Question: This is the first time I have tried to create an executable jar file from Eclipse, and I am confused as to how to do so. I know that there is the option to export a java file as a "jar" and "executable jar", but I am not sure how to ensure that my libgdx libraries, assets, and HighScore.txt file are fully integrated and are working. Furthermore, like most packages my package has a myriad of classes - one of which is the main class. How do I export the jar files and instruct eclipse that this specific class is the main class.
Here is an image of my file structure:

'MainSimpleBike' is my main class.
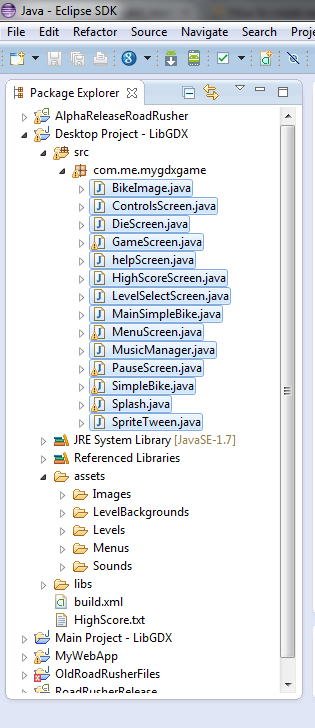
Answer: 1. Using the default jar You specify your main class during runtime, like: java -jar MyJar.jar MainSimpleBike
2. You may also modify the manifest.txt by following the instruction here: http://docs.oracle.com/javase/tutorial/deployment/jar/appman.html If you modify the manifest.txt, like: Main-Class: com.me.mygdxgame.MainSimpleBike
To create a jar: jar cfm MyJar.jar Manifest.txt com.me.mygdxgame/*.class
You can simply run: java -jar MyJar.jar
Your main class will be picked up automatically.